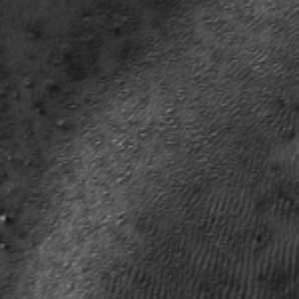
Label: frost